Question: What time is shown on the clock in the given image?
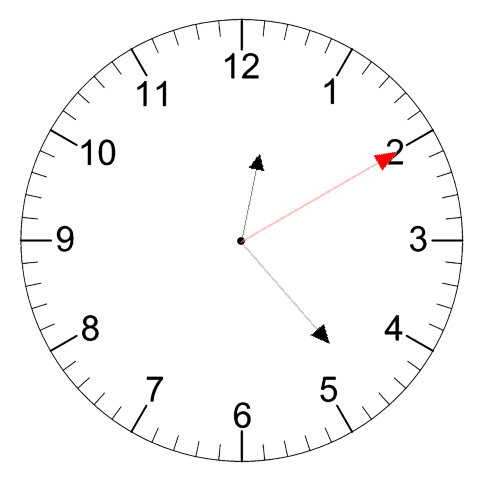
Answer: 12:23:10